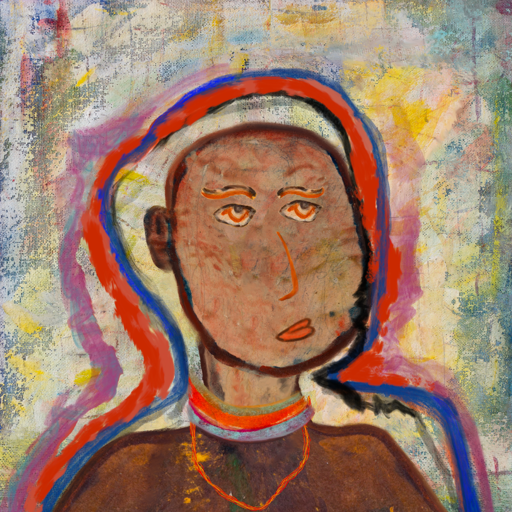
Background: Irani, Head And Neck Side: Orphan, Face Side: Experience, Bust: Comrade, Hair Side: Experience, Head Accessory: Blank, Second Necklace: Gypsy_Mother_2, Necklace: Sisters, Baby: Blank